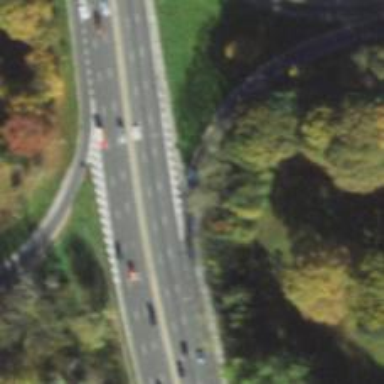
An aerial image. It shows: Asphalt trunk link road.